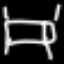
Label: bed